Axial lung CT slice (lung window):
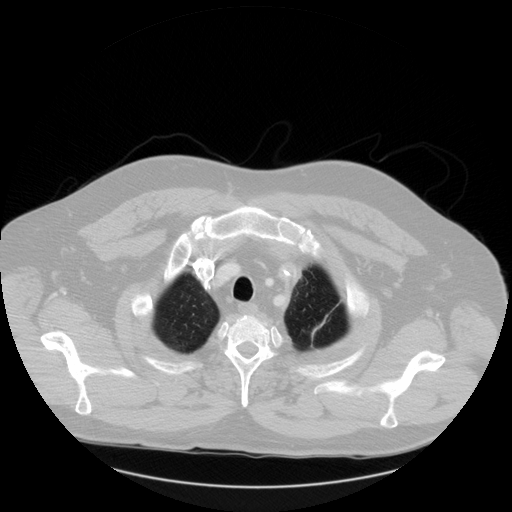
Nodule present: no